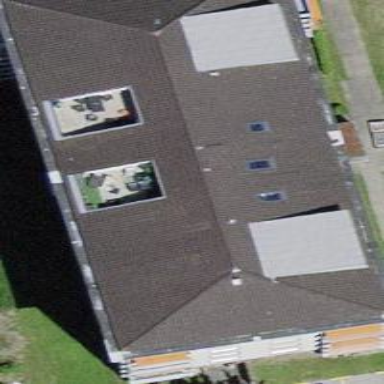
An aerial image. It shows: Hipped roof apartment building.